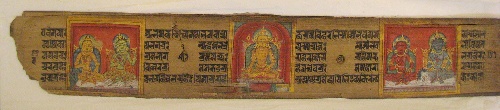
Date: 14th century
Object type: Folio
Classification: Paintings
Medium: Ink and color on palm leaves
Culture: Nepal (Kathmandu Valley)
Dimensions: 2 1/8 x 12 7/8 in. (5.4 x 32.7 cm)
Department: Asian Art
Credit line: Rogers Fund, 1955
Accession year: 1955
Repository: Metropolitan Museum of Art, New York, NY
Tags: Deities|Buddhism